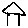
Label: house